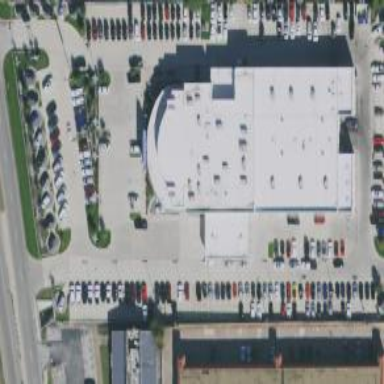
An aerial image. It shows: Office building with flat roof. There is car shop at the ground level.